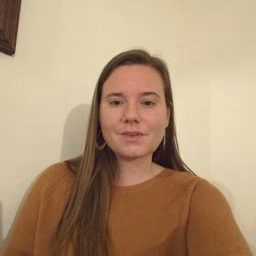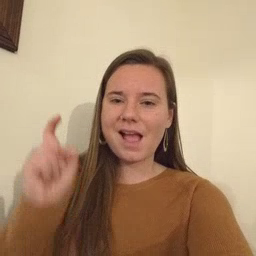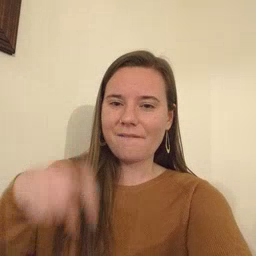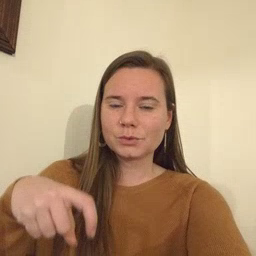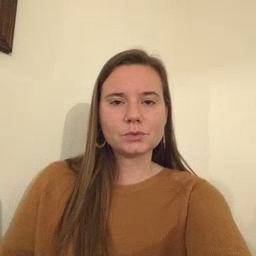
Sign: haveto